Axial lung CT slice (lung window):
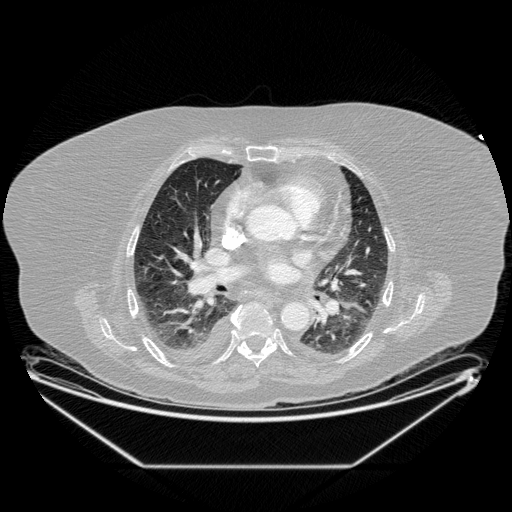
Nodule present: no